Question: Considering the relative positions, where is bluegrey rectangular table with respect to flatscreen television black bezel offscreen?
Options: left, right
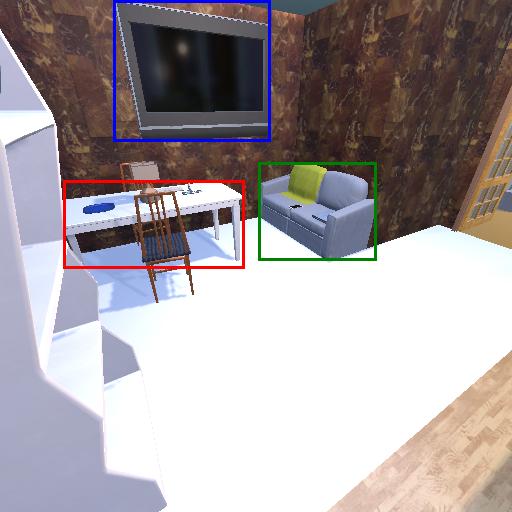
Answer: left